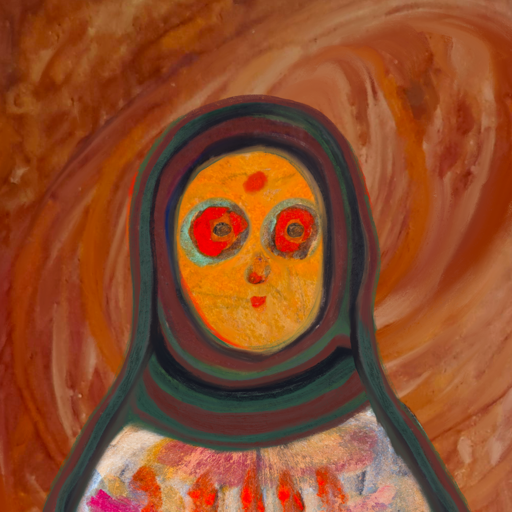
Background: Pious_Lady, Head And Neck Front: Sisters, Face Front: Sisters, Bust: Childish, Hair Front: Sisters, Head Accessory: After_Raid_Scarf, Second Necklace: Blank, Necklace: Blank, Baby: Blank